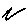
Label: zigzag